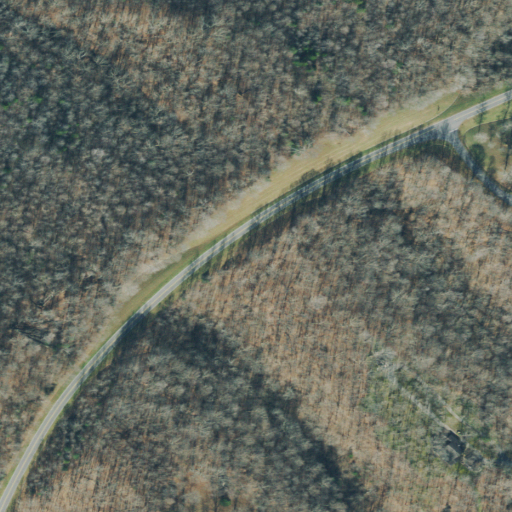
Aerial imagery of ridge(s) in Tennessee named Cunningham Ridge containing deciduous forest, open development, mixed forest, low intensity development, and pasture